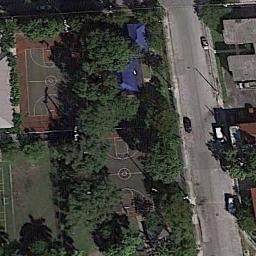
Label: basketball_court